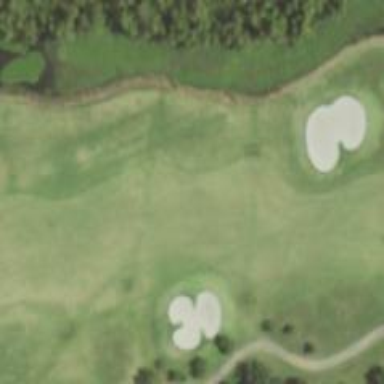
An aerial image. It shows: Scenic golf fairway.